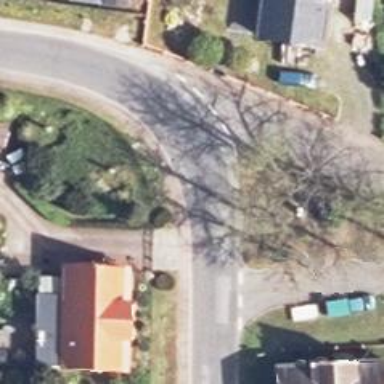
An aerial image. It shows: Secondary road with asphalt surface.